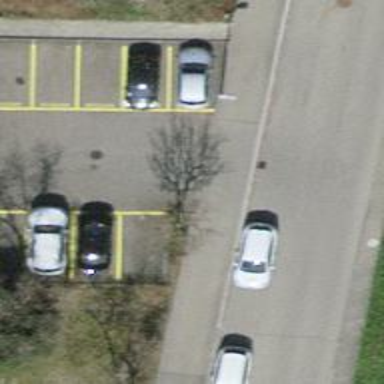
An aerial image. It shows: Parking aisle designated as service road.